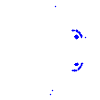
Particle: pion